Question: Can someone help me on how to setup such a result:

Want to know the mechanism on how can we set the parameters that it shows also the image on the search.
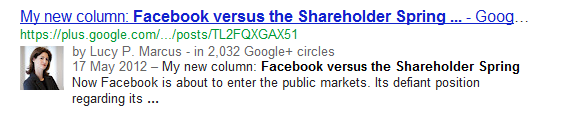
Answer: You need to implement your CMS system Authorship tags to get the writers image in your search results.
More info you will find on <URL>.